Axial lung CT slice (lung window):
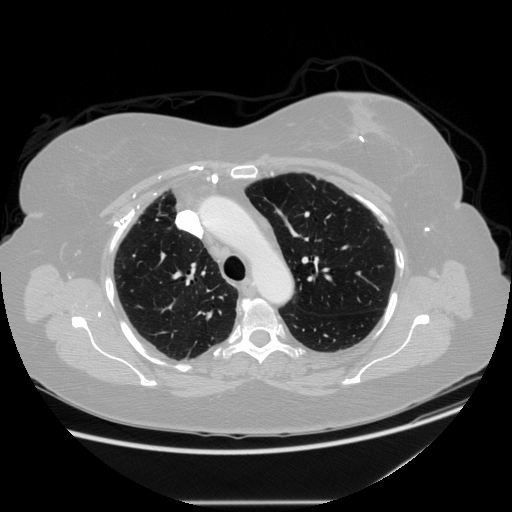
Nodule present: no